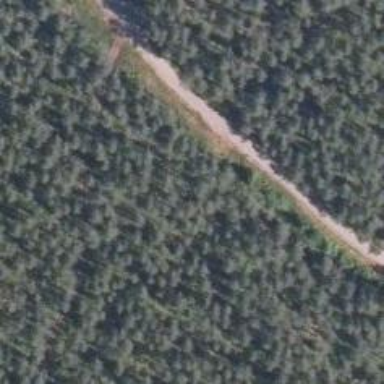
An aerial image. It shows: Track with very rough surface.